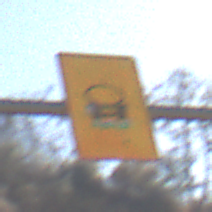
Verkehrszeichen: FahrzeugeMitWassergefaehrdenderLadungOhnePfeilsymbol
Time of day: MorningAfternoon
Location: Outdoor (Nature)
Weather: Clear
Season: NotSpecified
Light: Natural